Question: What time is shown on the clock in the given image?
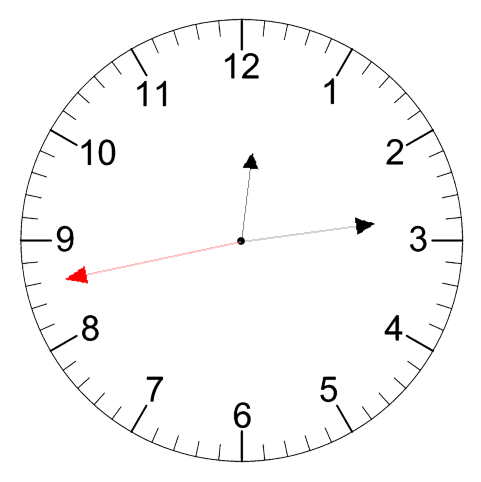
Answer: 12:13:43